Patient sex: M
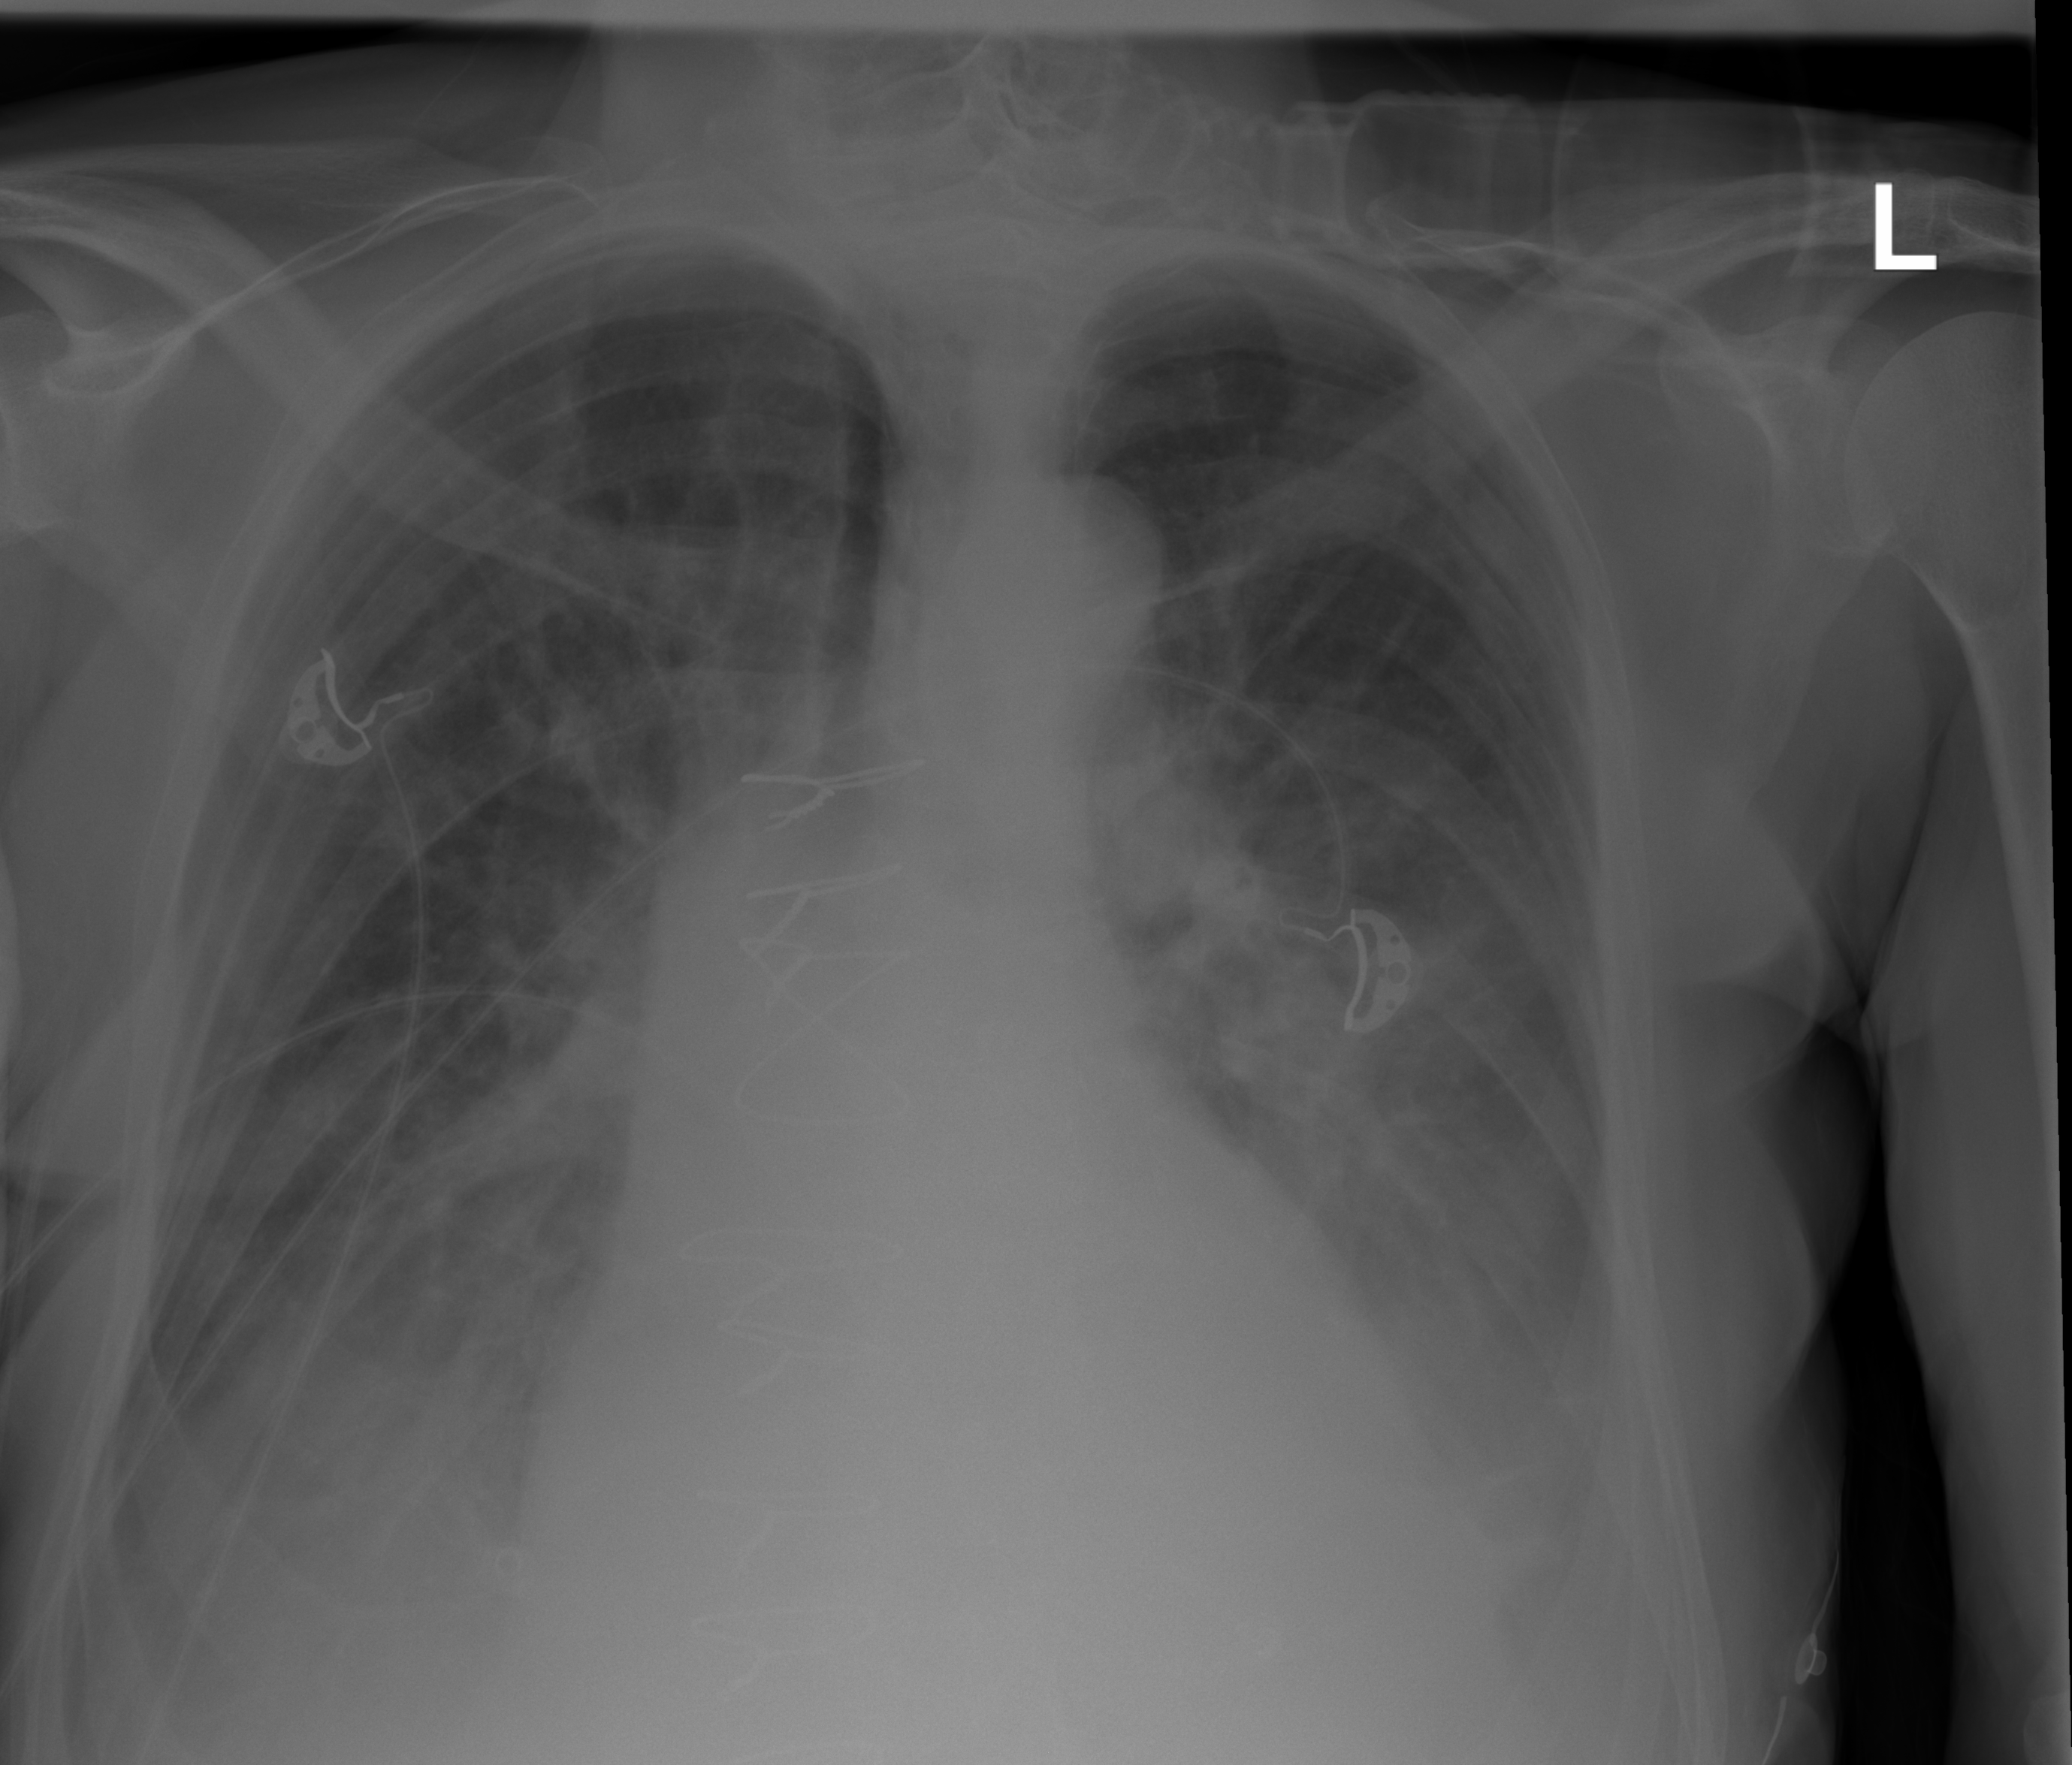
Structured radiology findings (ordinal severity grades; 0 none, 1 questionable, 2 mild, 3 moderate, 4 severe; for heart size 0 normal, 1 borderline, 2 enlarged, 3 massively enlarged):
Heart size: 2
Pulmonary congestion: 3
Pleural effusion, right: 2
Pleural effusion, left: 2
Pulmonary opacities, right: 2
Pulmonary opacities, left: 2
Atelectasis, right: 0
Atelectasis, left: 0